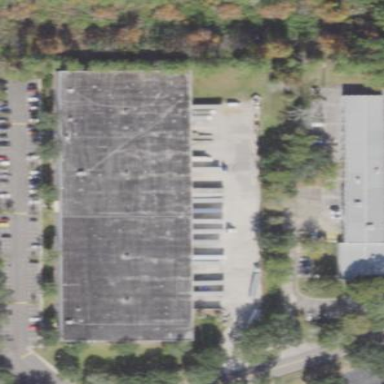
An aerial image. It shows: Warehouse.